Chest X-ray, AP view. Patient: 32 years old, sex F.
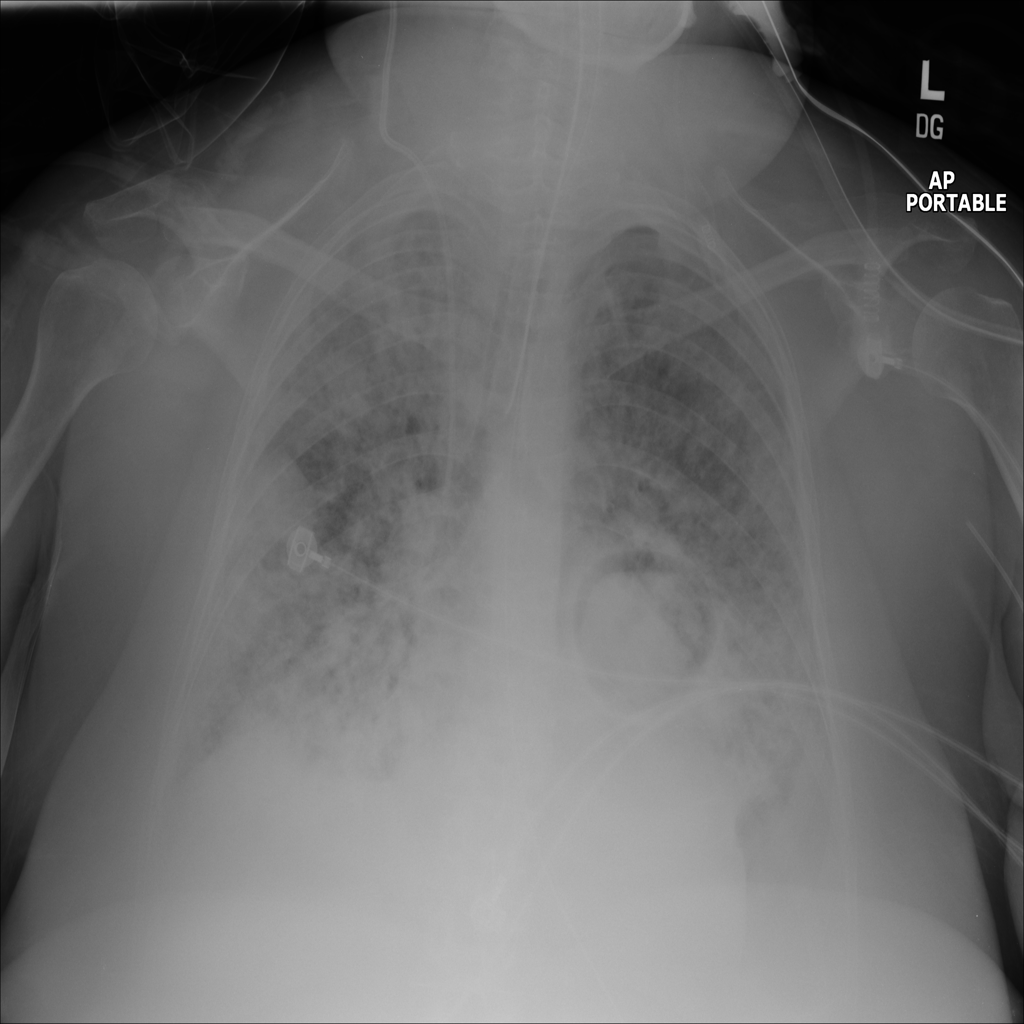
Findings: Mass